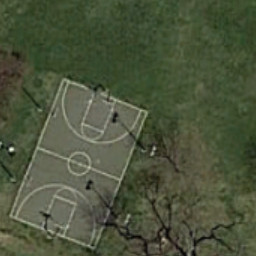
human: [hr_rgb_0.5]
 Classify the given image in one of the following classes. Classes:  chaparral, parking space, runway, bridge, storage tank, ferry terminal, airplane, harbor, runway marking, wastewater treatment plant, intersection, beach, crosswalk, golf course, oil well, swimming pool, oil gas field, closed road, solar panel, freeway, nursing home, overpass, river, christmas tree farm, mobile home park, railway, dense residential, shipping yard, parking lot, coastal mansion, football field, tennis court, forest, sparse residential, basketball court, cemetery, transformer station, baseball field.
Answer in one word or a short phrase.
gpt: basketball court